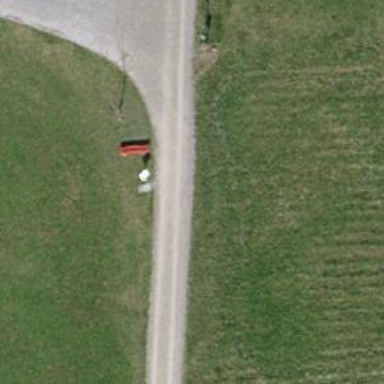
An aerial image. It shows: Red bench.